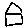
Label: house